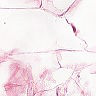
Metastatic tissue present: no